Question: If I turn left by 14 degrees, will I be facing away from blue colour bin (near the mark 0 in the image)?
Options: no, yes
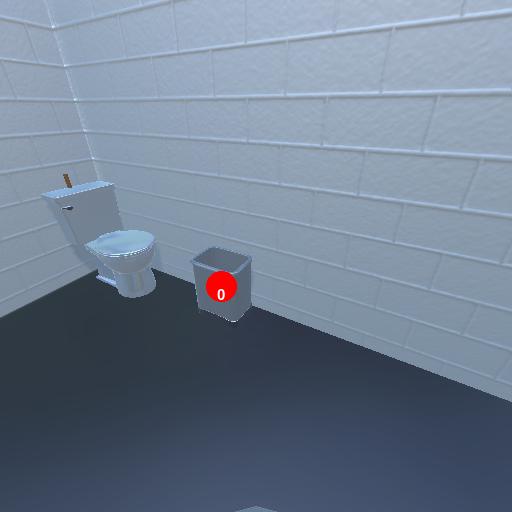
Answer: no